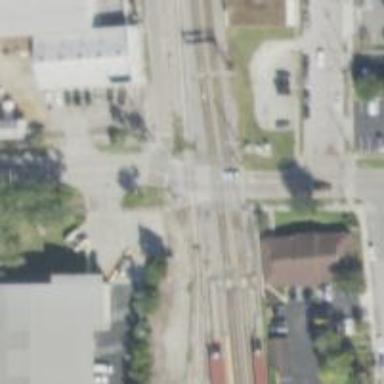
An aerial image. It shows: Crossing for the railway.